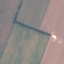
Land use / land cover: AnnualCrop